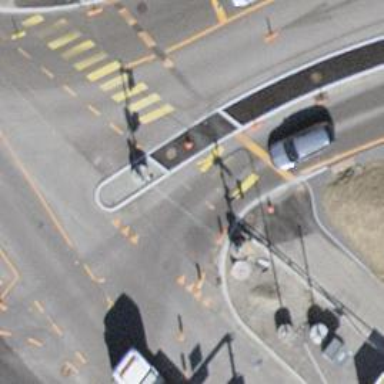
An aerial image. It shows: Road with traffic signals at crossing.